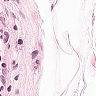
Metastatic tissue present: no